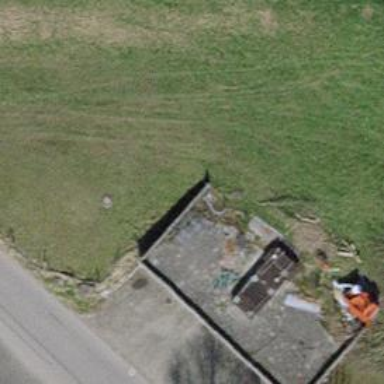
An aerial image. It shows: Garage.